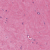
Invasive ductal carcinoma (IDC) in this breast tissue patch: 1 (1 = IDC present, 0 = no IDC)